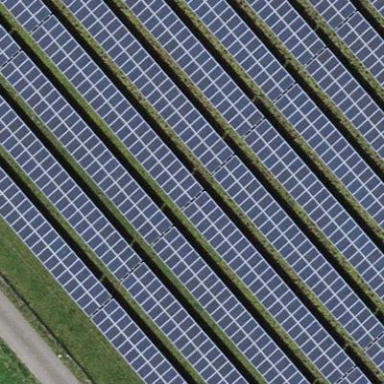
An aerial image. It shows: Solar power generator using photovoltaic panels.